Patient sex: M
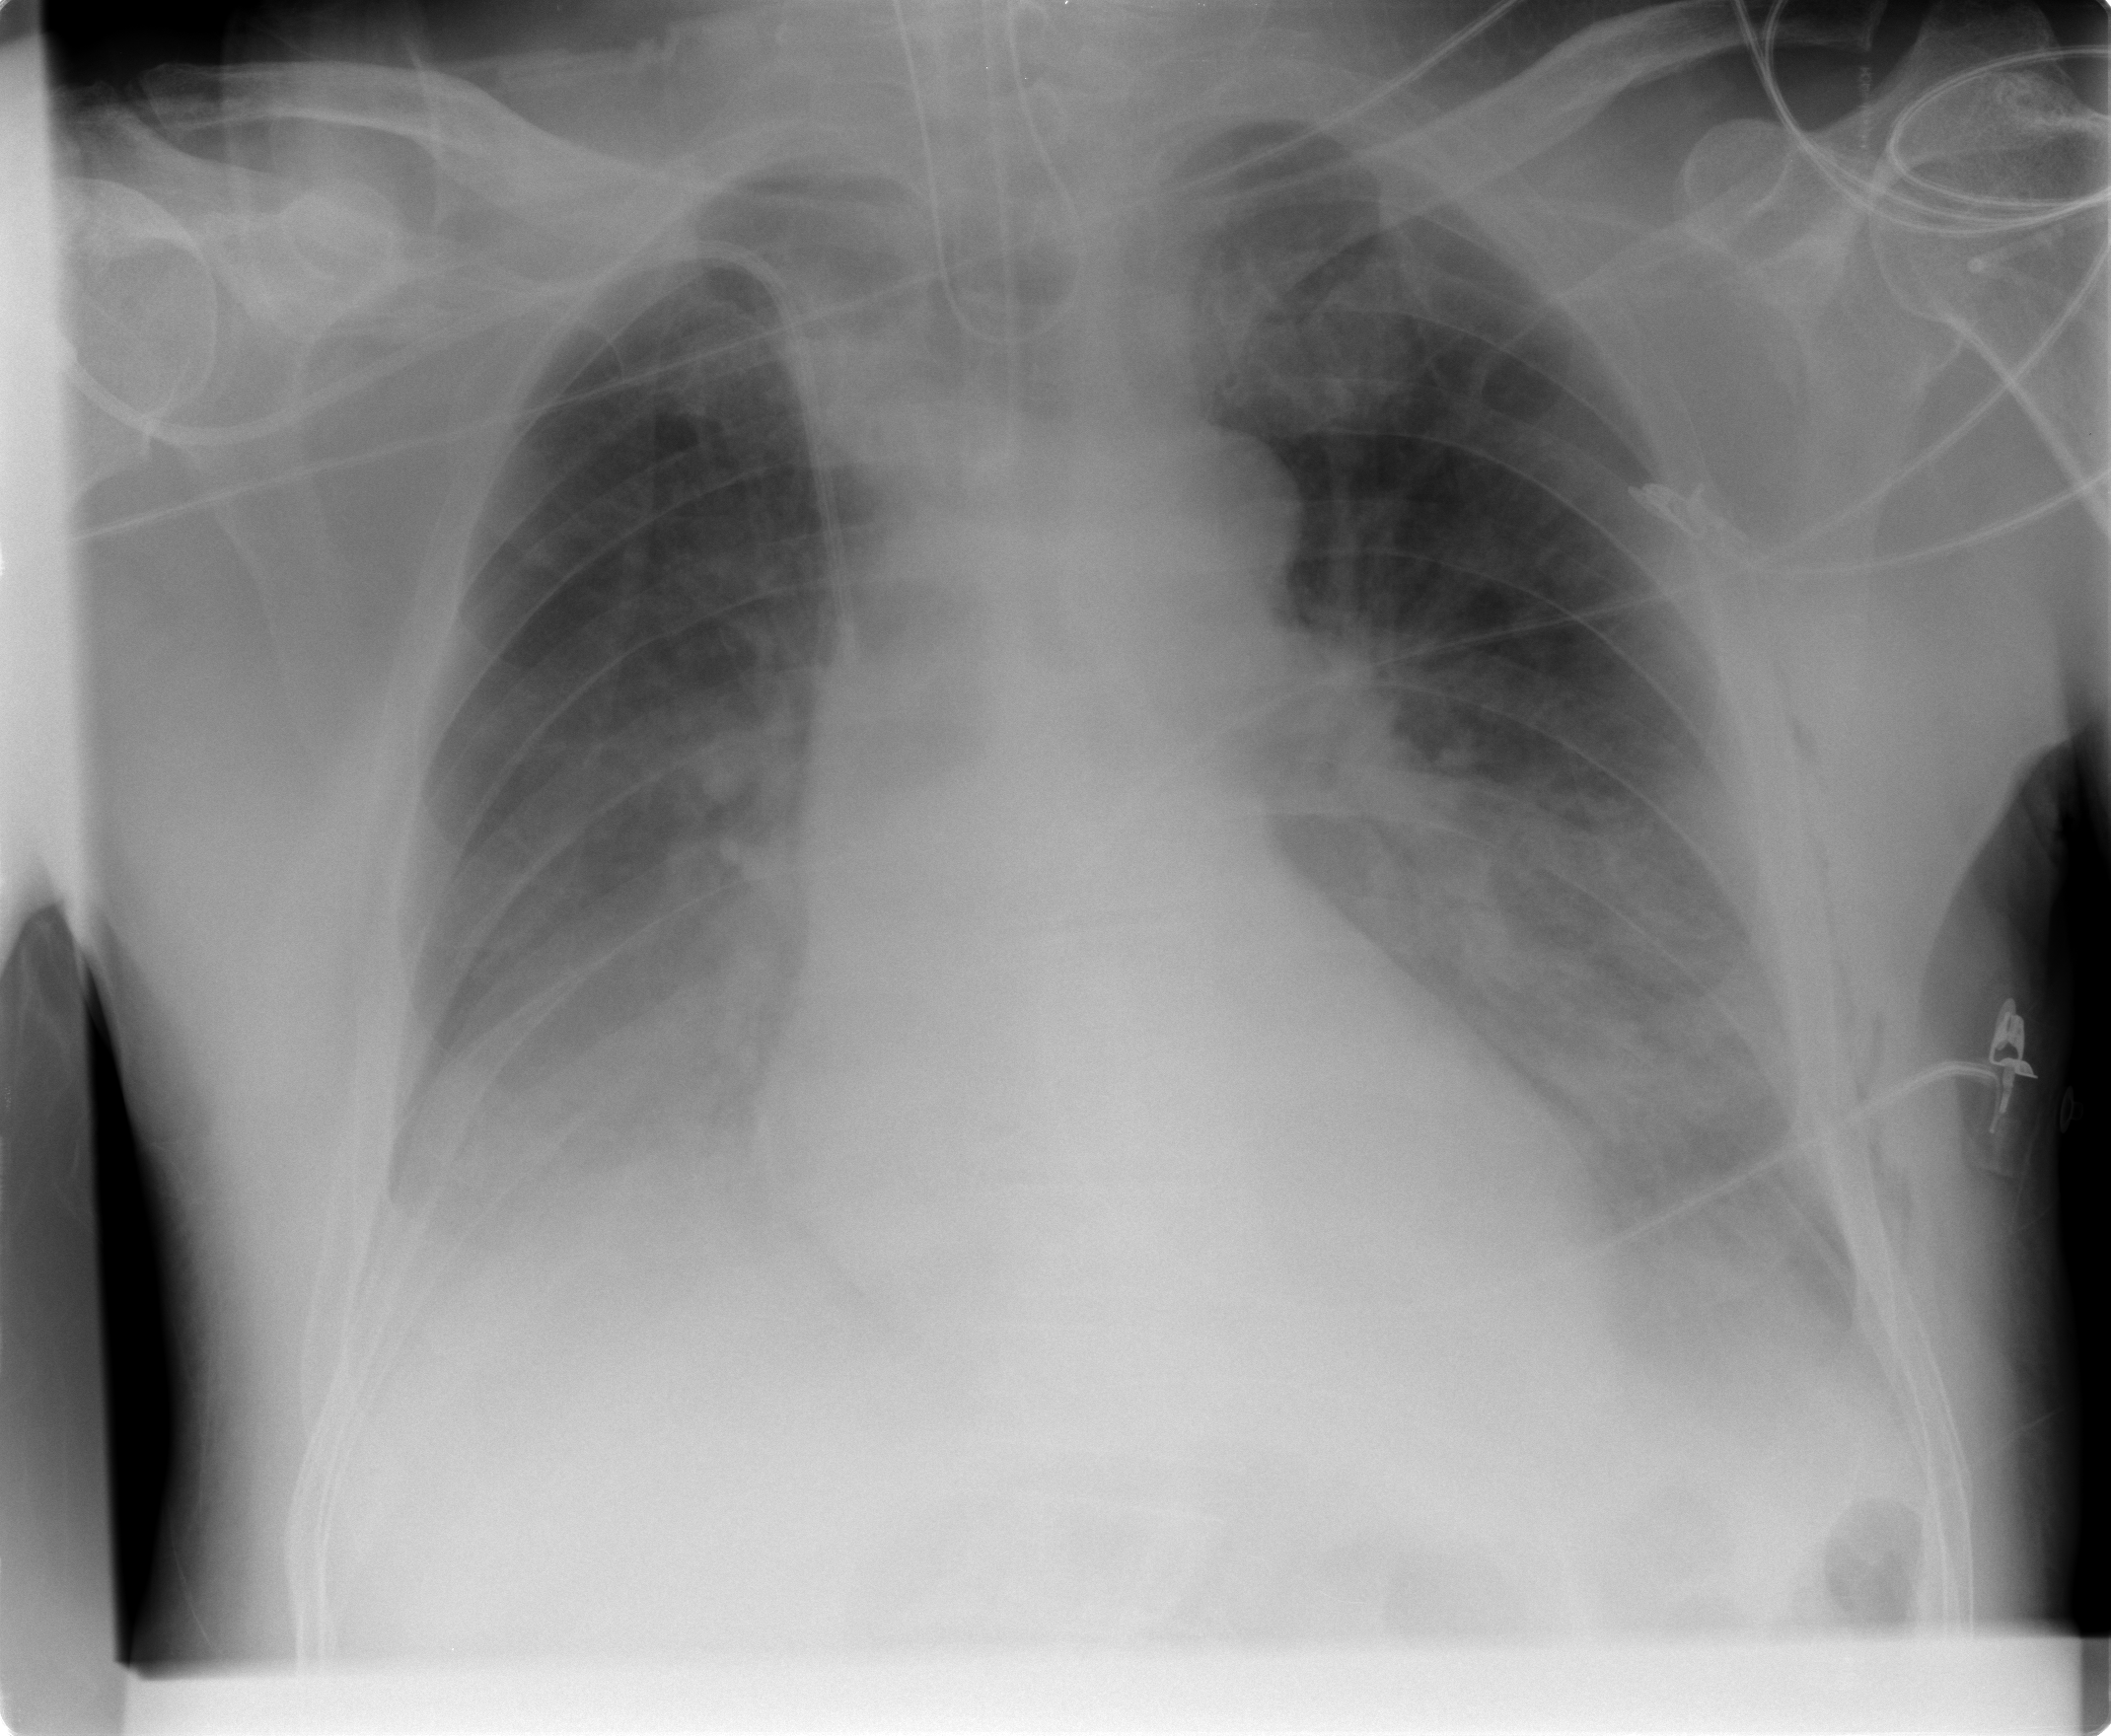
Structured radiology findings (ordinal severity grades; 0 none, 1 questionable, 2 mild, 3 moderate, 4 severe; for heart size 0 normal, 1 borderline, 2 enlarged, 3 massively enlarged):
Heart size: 1
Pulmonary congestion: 2
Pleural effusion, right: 2
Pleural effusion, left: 2
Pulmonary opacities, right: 0
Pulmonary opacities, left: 2
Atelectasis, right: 2
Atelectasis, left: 2